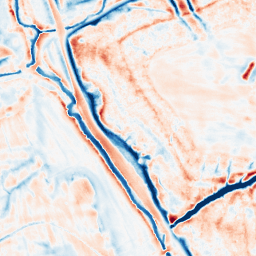
Category: edge_preserving
Decomposition family: bilateral
Decomposition parameters: d: 21
sigma_color: 25
sigma_space: 75
Upsampling method: cubic_mitchell
Upsampling parameters: scale: 8
Upsampling scale: 8